Question: I have plotted a graph from the following table.
'''
BoatPhs fit se lower upper
1 Before 3.685875 <PHONE> 3.038621 4.333130
2 After0-20NTA 3.317189 <PHONE> 2.085872 4.548506
3 After0-20TAA 5.579384 <PHONE> 4.457890 6.700878
4 After0-20TAP 3.932360 <PHONE> 3.084960 4.779760
5 After20-40NTA 4.522714 <PHONE> 2.992586 6.052842
6 After20-40TAA 4.505207 <PHONE> 3.422217 5.588196
7 After20-40TAP 3.602183 <PHONE> 2.838174 4.366192
8 ApproachNTA 4.039599 <PHONE> 2.919638 5.159560
9 ApproachTAA 4.421112 <PHONE> 3.401969 5.440255
10 ApproachTAP 4.497809 <PHONE> 3.714547 5.281071
'''
The boat phase is the x axis and fit is plotted on the y. At the moment I have the axis ticks as Before, ApproachNTA, ApproachTAA, ApproachTAP, After0-20NTA etc.
I initially rotated these labels by 90 degrees so they were better to see, but didn't like the look of it. I've currently renamed the labels (using the code below) so that what is now displayed on the axis ticks is "Before NTA TAA TAP NTA TAA TAP NTA TAA TAP" on the x axis.
I was hoping to add some text in order to group the labels. Such as "Approach" under the first group of NTA TAA TAP, "After0-20" under the second and "After20-40" under the third, but I'm not sure how to do it outside of the plot. Tried with the annotate function but it only allows text within the plot area.
Any help would be much appreciated.
Cheers
'''
# Speed plot
Spdplot <- ggplot(y, aes(x=BoatPhs, y=fit, colour=BP, ymax=max(fit)*1.05)) +
geom_point(position = position_dodge(width = 0.5, height = 0), size = 4) +
geom_errorbar(aes(ymin=fit-se, ymax=fit+se), position = position_dodge(width = 0.5, height = 0), width = 0.5, size = 0.75) +
theme(panel.grid.major = element_blank(), panel.grid.minor = element_blank(),
panel.background = element_blank(), axis.line = element_line(colour = "black"))
#run Spdplot
Spdplot
#sets x values in results order + relables x + y axes
Spdplot + scale_x_discrete(limits=c("Before","ApproachNTA","ApproachTAA","ApproachTAP","After0-20NTA","After0-20TAA","After0-20TAP", "After20-40NTA","After20-40TAA","After20-40TAP"),
labels=c("Before" = "Before" ,"ApproachNTA" ="NTA","ApproachTAA" = "TAA","ApproachTAP" = "TAP",
"After0-20NTA" = "NTA","After0-20TAA" = "TAA","After0-20TAP" = "TAP",
"After20-40NTA" = "NTA","After20-40TAA" = "TAA","After20-40TAP" = "TAP")) +
xlab("Boat phase") + ylab("Group travel speed (km/hr)") +
annotate("text", x=6, y=6.2, label="***", size = 6) +
annotate("text", x=4, y=4.95, label="*", size = 6) +
theme(axis.title.x = element_text(face="bold", size = 16, vjust= -0.5), axis.title.y = element_text(face="bold", size = 16, vjust= 1),
axis.text.x = element_text(size=14, face="bold"), axis.text.y = element_text(face="bold", size=14), legend.text=element_text(size=14)) +
theme(legend.title = element_blank()) +
scale_colour_manual(values=c("#3399FF","#FF0000","#33CC33","#000000"),
breaks=c("Before", "Approach", "After0-20", "After20-40"),
labels=c("Before", "Approach", "After0-20", "After20-40"))
'''

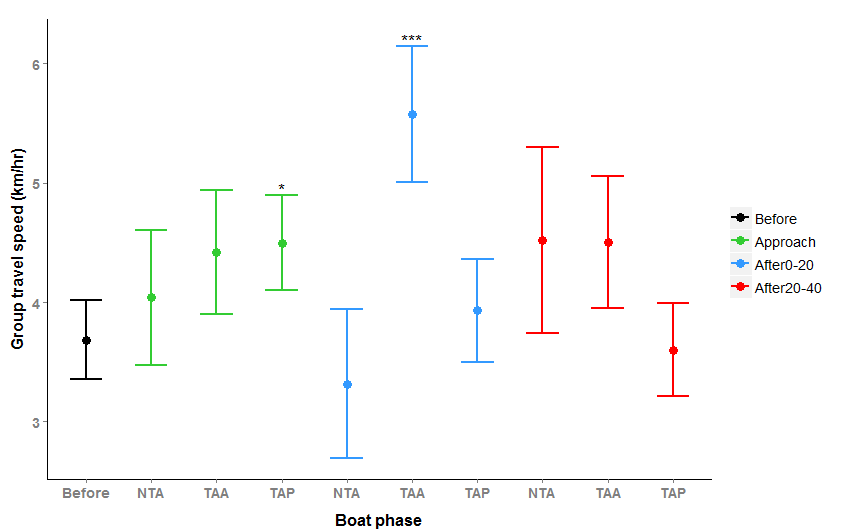
Answer: A lot of the fussing around you are doing with 'annotate' and the manual labeling in 'scale_x_discrete' can be avoided if you give ggplot the data it needs. Here I recreate your dataset, and then add the essential pieces of information for your plot.
'''
# Recreate your data
y <- read.table(textConnection('BoatPhs fit se lower upper
1 Before 3.685875 <PHONE> 3.038621 4.333130
2 After0-20NTA 3.317189 <PHONE> 2.085872 4.548506
3 After0-20TAA 5.579384 <PHONE> 4.457890 6.700878
4 After0-20TAP 3.932360 <PHONE> 3.084960 4.779760
5 After20-40NTA 4.522714 <PHONE> 2.992586 6.052842
6 After20-40TAA 4.505207 <PHONE> 3.422217 5.588196
7 After20-40TAP 3.602183 <PHONE> 2.838174 4.366192
8 ApproachNTA 4.039599 <PHONE> 2.919638 5.159560
9 ApproachTAA 4.421112 <PHONE> 3.401969 5.440255
10 ApproachTAP 4.497809 <PHONE> 3.714547 5.281071'))
# Separate the boat phase from the time period
y$boat.phase <- gsub('.*(NTA|TAA|TAP)','\1',y$BoatPhs)
y$period <- gsub('(.*)(NTA|TAA|TAP)','\1',y$BoatPhs)
# Give the time period an ordering.
y$period <- factor(y$period,
levels = c("Before", "Approach", "After0-20", "After20-40"),
ordered=TRUE)
# Add the stars manually, but these could be calculated programatically.
y$stars <- c('', '', '***', '', '', '', '', '', '', '*')
'''
Now when you use ggplot, you can pass the stars as aesthetics, and you won't have to label anything manually. To "group" your x axis labels, you can use facets:
'''
ggplot(y, aes(x=boat.phase, y=fit, ymax=fit+se, ymin=fit-se)) +
geom_point() + geom_errorbar(width = 0.5, size = 0.75) +
geom_text(aes(y=fit+se+0.1, label=stars), size=6) +
facet_grid( ~ period, scales="free_x", space="free_x") +
xlab("Boat phase") + ylab("Group travel speed (km/hr)") +
theme_bw()
'''

Colouring would be redundant here, but if you like it is possible to add it in. I also add in your custom theme in the next example.
'''
ggplot(y, aes(x=boat.phase, y=fit, ymax=fit+se, ymin=fit-se, colour=period)) +
geom_point() + geom_errorbar(width = 0.5, size = 0.75) +
geom_text(aes(y=fit+se+0.1, label=stars), size=6) +
facet_grid( ~ period, scales="free_x", space="free_x") +
xlab("Boat phase") + ylab("Group travel speed (km/hr)") +
scale_colour_manual(values=c("#000000", "#33CC33", "#3399FF","#FF0000")) +
theme(axis.title = element_text(face="bold", size = 16),
axis.title.x = element_text(vjust= -0.5),
axis.title.y = element_text(vjust= 1),
axis.text = element_text(size=14, face="bold"),
panel.grid = element_blank(),
panel.background = element_blank(),
axis.line = element_line(colour = "black"))
'''